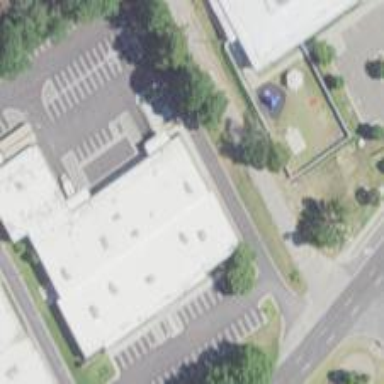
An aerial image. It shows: Commercial building.